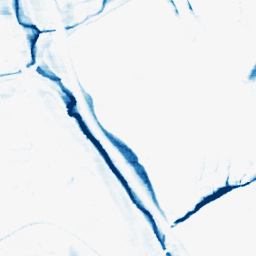
Category: morphological
Decomposition family: morphological_rect
Decomposition parameters: operation: closing
width: 20
height: 5
Upsampling method: sinc_blackman
Upsampling parameters: scale: 4
kernel_size: 8
Upsampling scale: 4